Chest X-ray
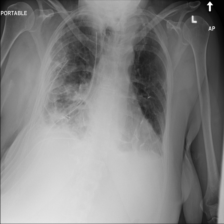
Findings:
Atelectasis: negative
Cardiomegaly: negative
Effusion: positive
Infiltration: negative
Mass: negative
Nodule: negative
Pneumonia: negative
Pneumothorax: negative
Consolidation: negative
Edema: negative
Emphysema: negative
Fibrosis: negative
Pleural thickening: negative
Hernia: negative